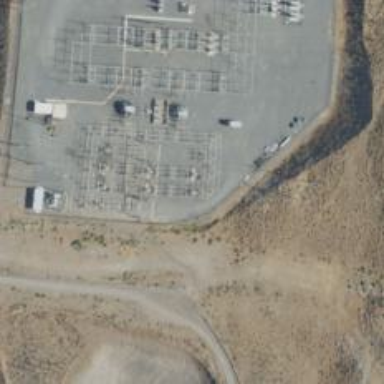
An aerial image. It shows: Switch used for power control.